Question: When I make I search in my web form, it appears that matches are found but they are not displayed:

What can I do to make the SERP display? My code is:
'''
<!DOCTYPE html PUBLIC "-//W3C//DTD XHTML 1.0 Transitional//EN"
"http://www.w3.org/TR/xhtml1/DTD/xhtml1-transitional.dtd">
<html xmlns="http://www.w3.org/1999/xhtml">
<head>
<link rel="stylesheet" type="text/css" href="/static/css/main.css"/>
<title>Search Demonstration App</title>
</head>
<body>
<form action="/sign" method="post">
<div>Search Demo</div>
<div><textarea name="search" rows="1" cols="60"></textarea></div>
<div><input type="submit" value="Search"/></div>
<div><textarea name="content" rows="3" cols="60"></textarea></div>
<div><input type="submit" value="Comment"/></div>
</form>
{{number_returned}} of {{results.number_found}} comments found <p>
{% for scored_document in results %}
{% for field in scored_document.fields %}
{{field.value}} &nbsp;
{% endfor %}
<p>
{% endfor %}
<a href="{{ url }}">{{ url_linktext }}</a>
</body>
</html>
'''
And .py
'''
class SearchAPI(webapp.RequestHandler):
"""Handles search requests for comments."""
def get(self):
"""Handles a get request with a query."""
uri = urlparse(self.request.uri)
query = ''
if uri.query:
query = parse_qs(uri.query)
query = query['query'][0]
# sort results by author descending
expr_list = [search.SortExpression(
expression='author', default_value='',
direction=search.SortExpression.DESCENDING)]
# construct the sort options
sort_opts = search.SortOptions(
expressions=expr_list)
query_options = search.QueryOptions(
limit=3,
sort_options=sort_opts)
query_obj = search.Query(query_string=query, options=query_options)
results = search.Index(name='ad').search(query=query_obj)
#logging.info("number of results:" +len(results))
if users.get_current_user():
url = users.create_logout_url(self.request.uri)
url_linktext = 'Logout'
else:
url = users.create_login_url(self.request.uri)
url_linktext = 'Login'
template_values = {
'results': results,
'number_returned': len(results.results),
'url': url,
'url_linktext': url_linktext,
}
path = os.path.join(os.path.dirname(__file__), 'searchapi.html')
self.response.out.write(template.render(path, template_values))
'''
The index is built like this:
'''
class CreateAdHandler(BaseHandler):
def post(self):
ad = Ad.get_by_id(self.session.get('ad_id'))
city_entity = montaomodel.City.all().filter('name =', ad.city).get()
region_entity = montaomodel.Region.all().filter('name =', ad.region).get()
form = PreviewAdForm(self.request.params)
if form.validate():
ad.set_password(self.request.get('password'))
ad.published = True
ad.put()
doc = search.Document(doc_id=str(ad.key()),
fields=[search.TextField(name='title',
value=ad.title),search.TextField(name='text',
value=ad.text),search.TextField(name='city',
value=ad.city),search.TextField(name='region',
value=ad.region),search.NumberField(name='cityID',
value=city_entity.key().id()),search.NumberField(name='regionID',
value=region_entity.key().id()),search.NumberField(name='category',
value=int(ad.category)), search.NumberField(name='constant',
value=1), search.NumberField(name='adID',
value=ad.key().id()),
search.TextField(name='name',
value=ad.name
)],
language='en')
search.Index(name='ad').add(doc) # should this be "put" instead? see https://developers.google.com/appengine/docs/python/search/overview#Deleting_Documents
self.redirect('/vi/%d.html' % (ad.key().id(), ))
else:
logging.info('form did not validate')
self.render_jinja('preview', form=form, ad=ad)
'''
## Update
By careful debugging it's shown that this line won't work: '{% for f in scored_document.fields %}'. I found by debugging but I don't know why. So at least I'm closer to the solution now but it's not done.
## Update 2
I can't understand why the fields are not accessed. I can add and output the data to the console:
'''
INFO 2013-05-14 01:00:53,944 main.py:4437] result: search.ScoredDocument(doc_id=u'eb24f746-c60a-462c-9f64-a06ad6a823cb', fields=[search.TextField(name=u'author', value=u'test'), search.TextField(name=u'comment', value=u'test'), search.DateField(name=u'date', value=datetime.datetime(2013, 5, 13, 0, 0))], language=u'en', rank=74648319L)
INFO 2013-05-14 01:00:53,944 main.py:4437] result: search.ScoredDocument(doc_id=u'af0de892-0e59-4c12-bd9e-6e8caa2067d4', fields=[search.TextField(name=u'author', value=u'test'), search.TextField(name=u'comment', value=u'test'), search.DateField(name=u'date', value=datetime.datetime(2013, 5, 14, 0, 0))], language=u'en', rank=74653247L)
'''
This logging takes place like this now:
'''
for r in results:
logging.info("result: " + str(r))
'''
So if I can log data like that to the console, why can't I just output it to my page?
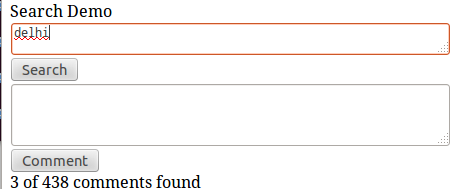
Answer: Seems like you should iterate through 'results.results' in your template:
'''
{% for scored_document in results.results %}
'''